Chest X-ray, PA view. Patient: 77 years old, sex F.
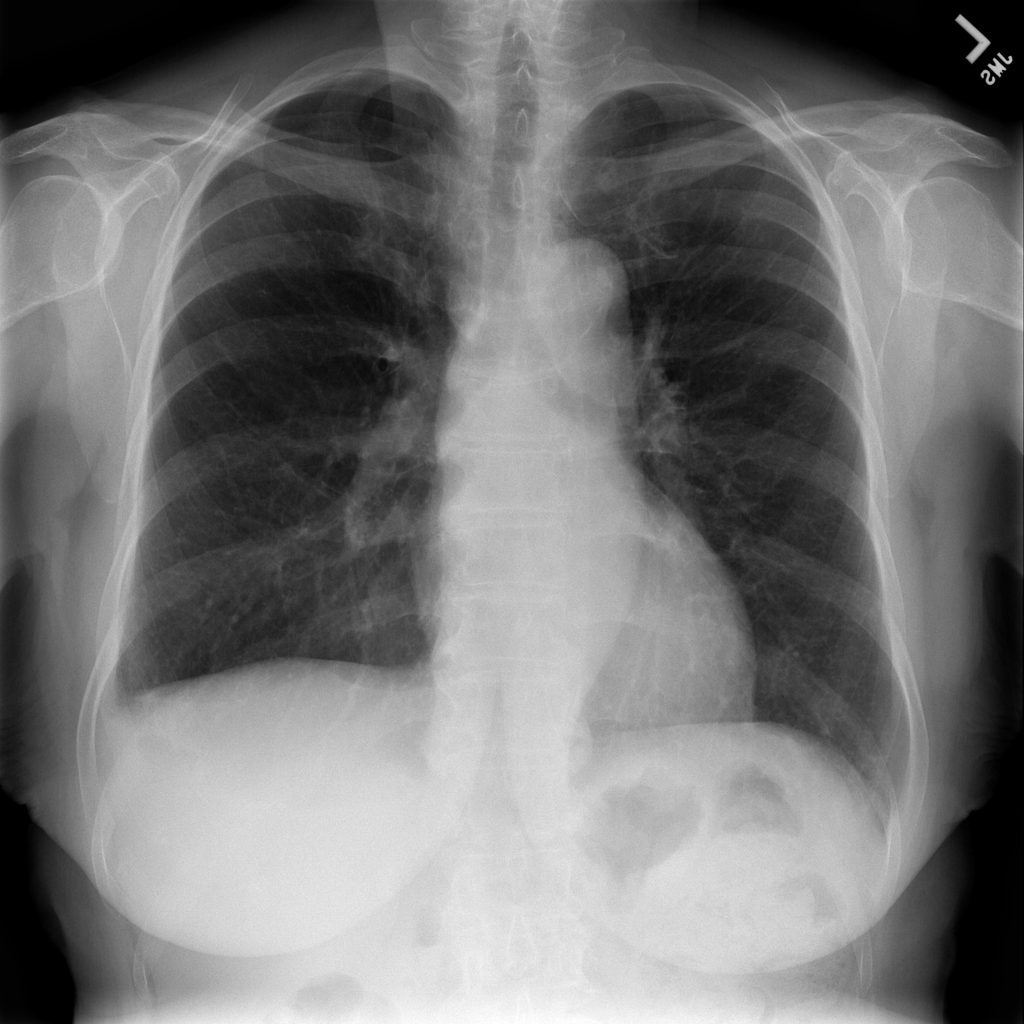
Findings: No Finding